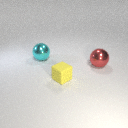
small yellow rubber cube to the right of large cyan metal sphere